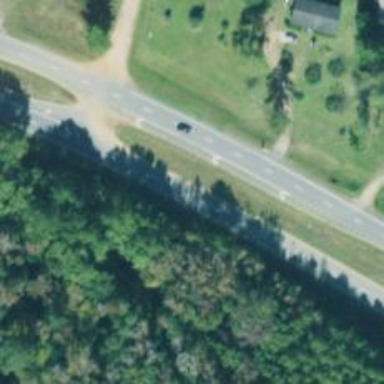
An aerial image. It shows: This image shows trunk highway that functions as expressway.